Aerial crown-view tile of a tropical tree (Barro Colorado Island, Panama), acquired 20241112:
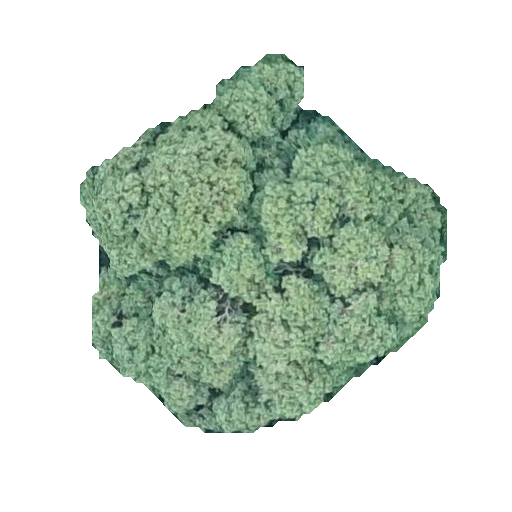
Species: Trichilia tuberculata
GBIF accepted scientific name: Trichilia tuberculata
Crown area: 143.99 m²